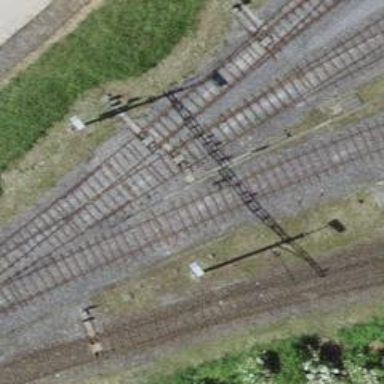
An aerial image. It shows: Railway yard with single rail track. The electrified track has contact line for power supply.